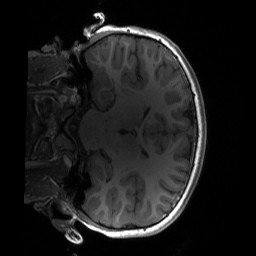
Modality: T1w
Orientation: coronal
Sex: male
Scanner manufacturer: siemens
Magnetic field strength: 3 T
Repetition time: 1.9 s
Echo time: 0.00243 s